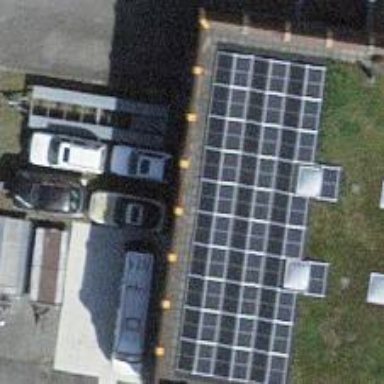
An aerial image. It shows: Solar power generator.